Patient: sex M, age 75
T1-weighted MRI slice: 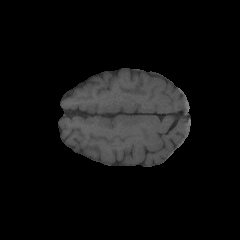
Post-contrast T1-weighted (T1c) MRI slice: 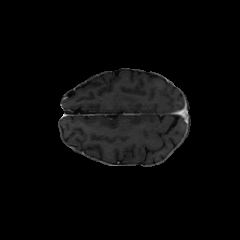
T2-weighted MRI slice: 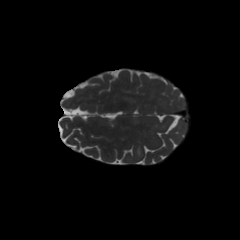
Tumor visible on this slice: yes
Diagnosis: Glioblastoma, IDH-wildtype
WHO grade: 4